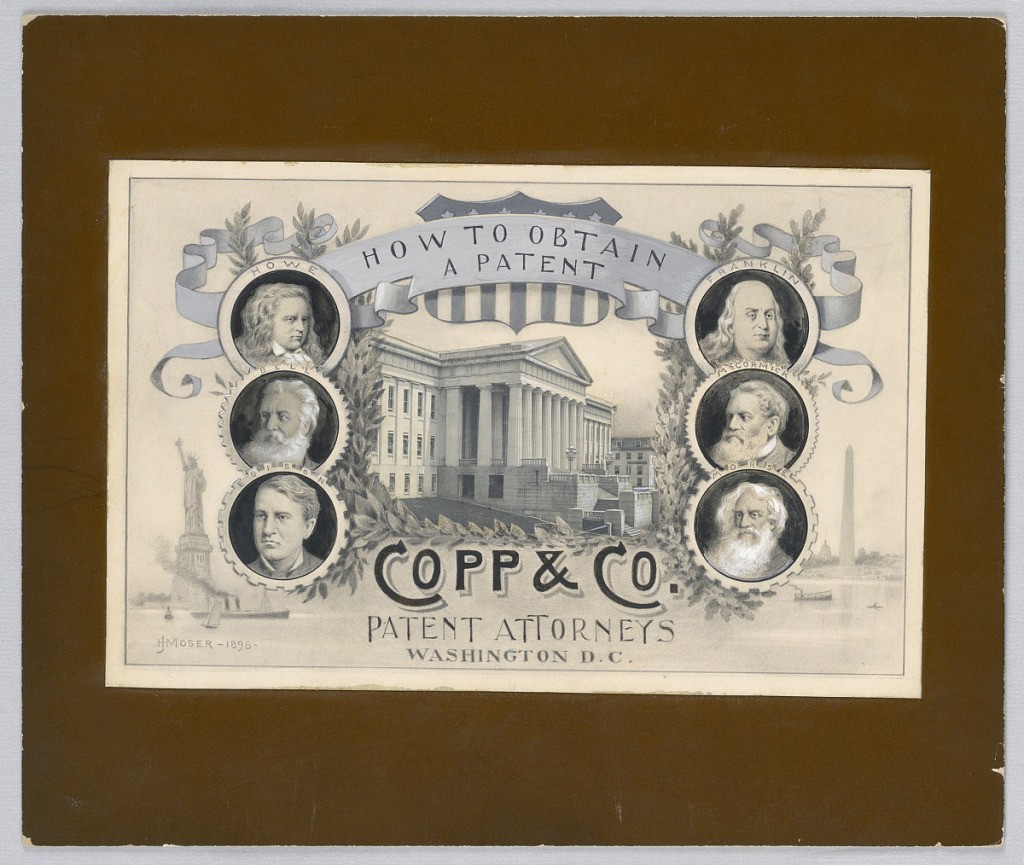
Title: Design for a Half-tone Engraving: How to Obtain a Patent, Copp & Co. Patent Attorneys, Washington, D.C.
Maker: James Henry Moser, Canadian, 1854–1913
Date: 1898
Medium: Pen and black ink, brush and gouache, graphite on paper, laid down on brown board
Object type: Drawing
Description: At top, on a banner across a shield: HOW TO OBTAIN / A PATENT. Photograph below of the Patent Office in Washington, D.C. On either side, circular portraits of three American inventors, with HOWE, BELL, and EDISON at left and FRANKLIN, McCORMICK, and MORSE at right. Below: COPP & CO. / PATENT ATTORNEYS / WASHINGTON D.C. Statue of Liberty, lower left, and Washington Monument, lower right.